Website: lowes
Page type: billing-address
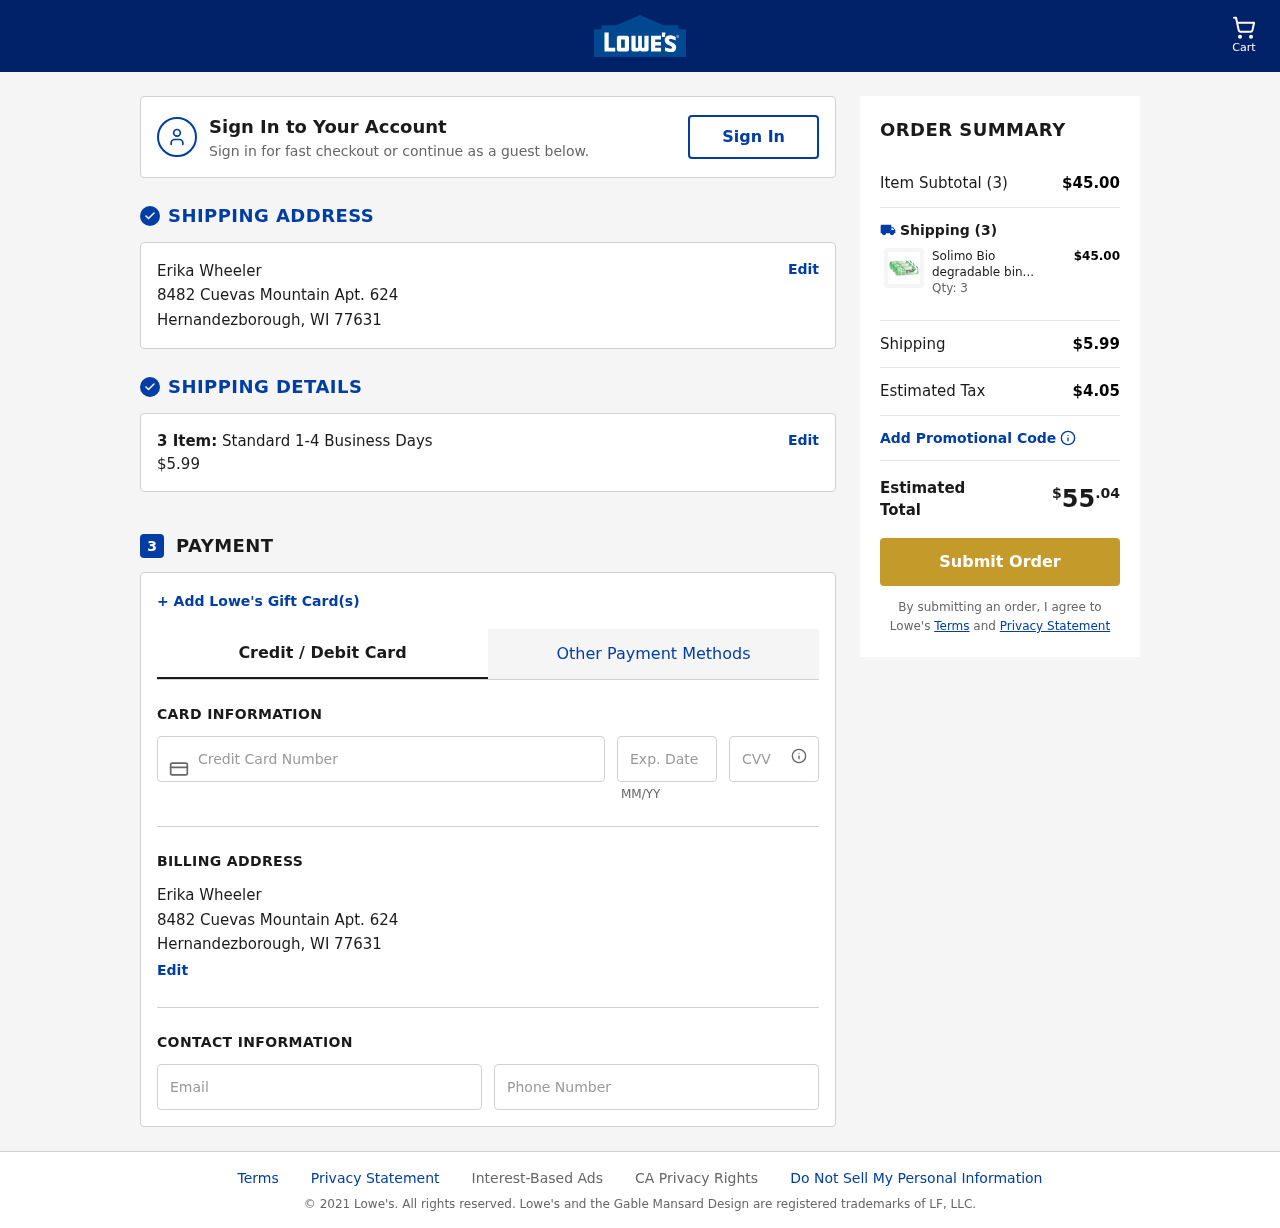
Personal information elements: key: PII_CARD_CVV
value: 885
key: PII_CARD_EXPIRY
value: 02/27
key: PII_CARD_NUMBER
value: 2666 7857 3683 2061
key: PII_CITY
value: Hernandezborough
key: PII_EMAIL
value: erikawheeler@yahoo.com
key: PII_FULLNAME
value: Erika Wheeler
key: PII_PHONE
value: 2472129510
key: PII_POSTCODE
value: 77631
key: PII_STATE_ABBR
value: WI
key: PII_STREET
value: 8482 Cuevas Mountain Apt. 624
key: PII_FULLNAME2
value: Erika Wheeler
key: PII_STREET2
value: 8482 Cuevas Mountain Apt. 624
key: PII_CITY2
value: Hernandezborough
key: PII_STATE_ABBR2
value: WI
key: PII_POSTCODE2
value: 77631
Product elements: key: PRODUCT1_NAME
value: Solimo Bio degradable bin liner 6L, 50 pieces per pack - Pack of 3
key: PRODUCT1_PRICE
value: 15
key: PRODUCT1_QUANTITY
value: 3
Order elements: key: ORDER_NUM_ITEMS
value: Cart
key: ORDER_NUM_ITEMS
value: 3 Item:
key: ORDER_NUM_ITEMS
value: Item Subtotal (3)
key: ORDER_SHIPPING_COST
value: $5.99
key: ORDER_SUBTOTAL
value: $45.00
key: ORDER_TAX
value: $4.05
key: ORDER_TOTAL
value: $55.04